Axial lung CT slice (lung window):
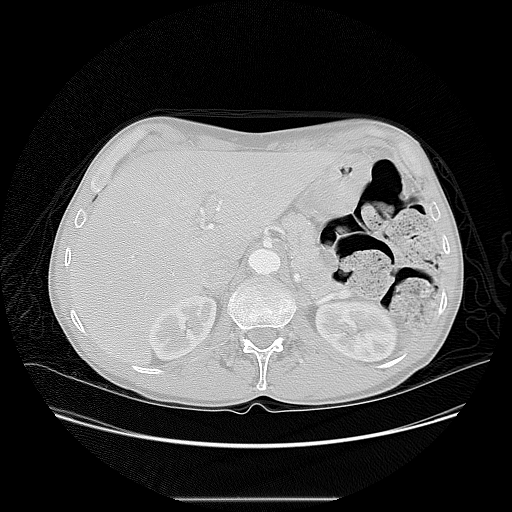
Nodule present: no